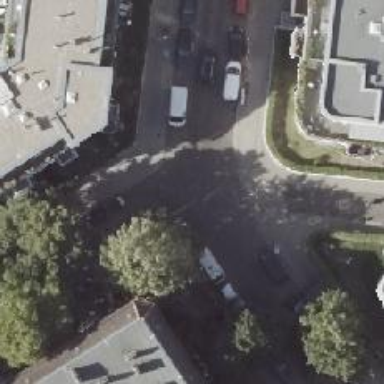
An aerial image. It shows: Residential road with sidewalks on both sides. There is parallel on-street parking available on both the right and left lanes.